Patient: sex M, age 60
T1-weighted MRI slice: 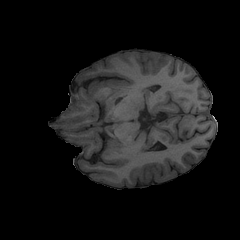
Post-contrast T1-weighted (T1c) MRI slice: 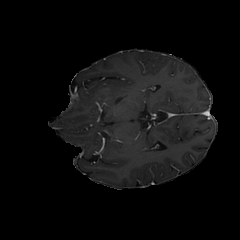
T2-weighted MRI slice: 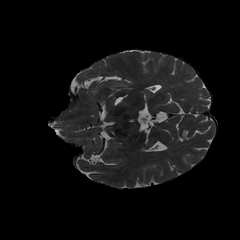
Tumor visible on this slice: no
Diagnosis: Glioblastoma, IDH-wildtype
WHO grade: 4